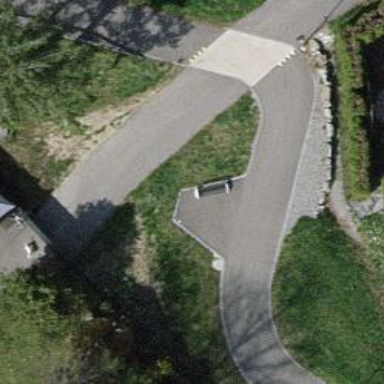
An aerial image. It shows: Bench for seating.